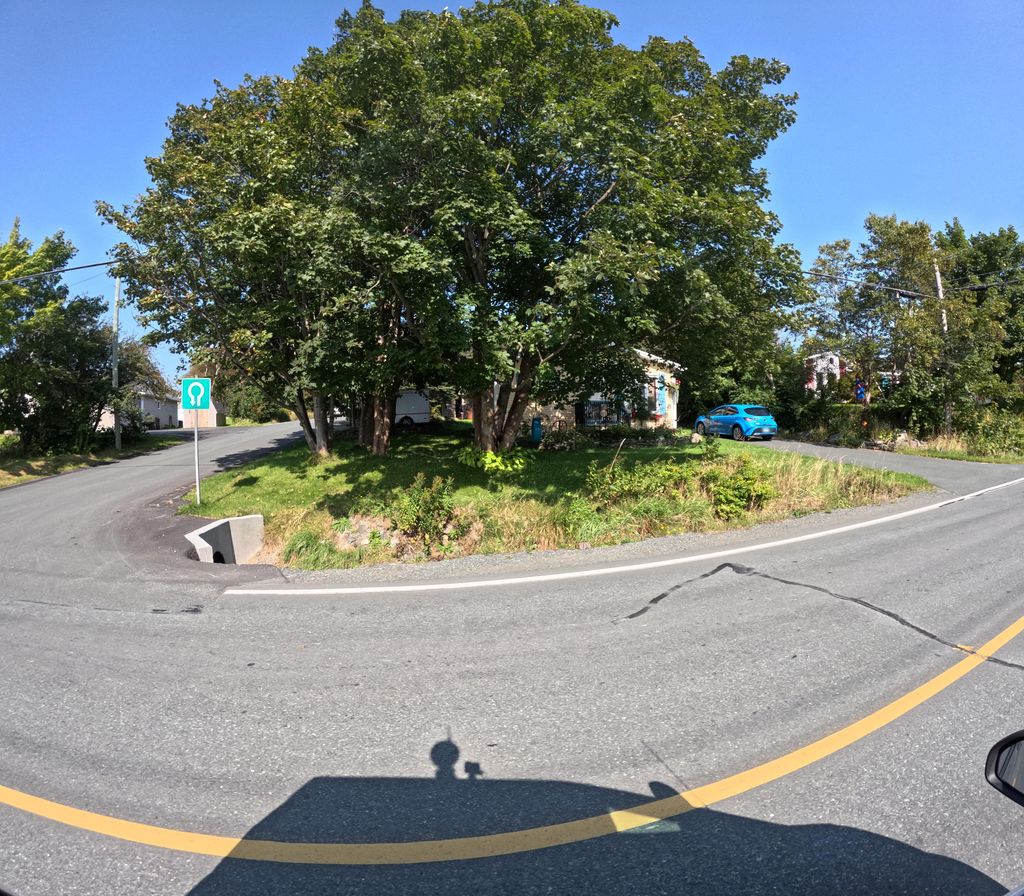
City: st_johns